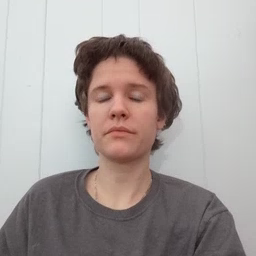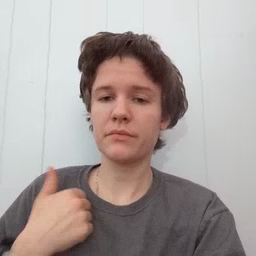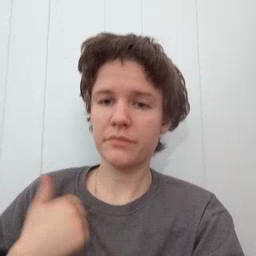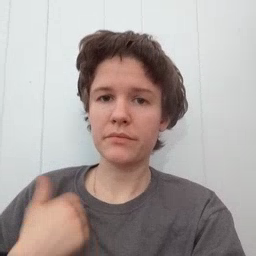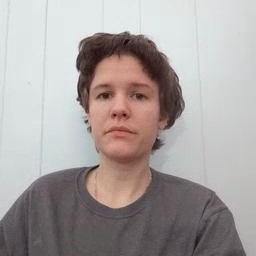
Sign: bath